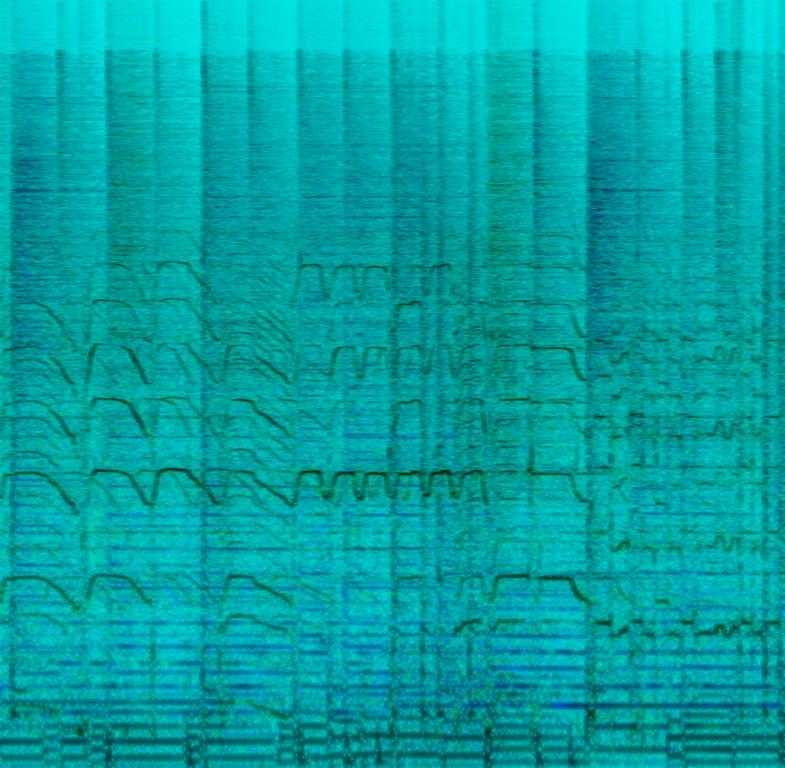
This is the live performance of a progressive metal music piece. The electric guitar is playing a complex solo in the lead. There is a bass guitar playing in the background. The rhythm is played by the acoustic drums. There is an agitated feel to the piece. This piece could be playing in the background at a rock bar.